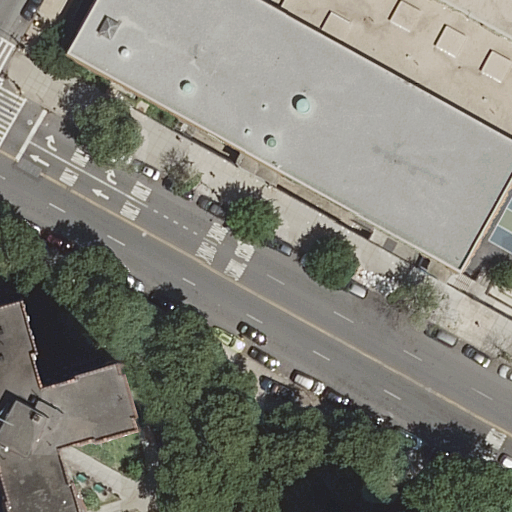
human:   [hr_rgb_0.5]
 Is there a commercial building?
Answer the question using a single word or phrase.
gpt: no

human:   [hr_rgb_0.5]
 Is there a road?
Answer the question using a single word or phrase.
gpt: yes

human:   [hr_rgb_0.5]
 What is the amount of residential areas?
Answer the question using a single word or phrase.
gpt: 1

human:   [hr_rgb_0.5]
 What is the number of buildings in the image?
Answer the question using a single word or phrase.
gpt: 1

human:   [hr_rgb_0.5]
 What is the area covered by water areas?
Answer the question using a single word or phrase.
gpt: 0m2

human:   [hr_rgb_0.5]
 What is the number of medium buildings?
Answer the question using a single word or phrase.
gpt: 0

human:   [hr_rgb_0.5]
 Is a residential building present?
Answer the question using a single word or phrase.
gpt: yes

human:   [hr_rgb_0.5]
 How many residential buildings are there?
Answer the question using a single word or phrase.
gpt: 1

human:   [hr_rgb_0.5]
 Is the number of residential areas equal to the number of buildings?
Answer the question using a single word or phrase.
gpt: yes

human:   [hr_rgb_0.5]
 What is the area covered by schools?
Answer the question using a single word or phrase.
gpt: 1362m2

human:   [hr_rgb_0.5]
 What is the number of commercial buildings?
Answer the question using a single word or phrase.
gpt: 0

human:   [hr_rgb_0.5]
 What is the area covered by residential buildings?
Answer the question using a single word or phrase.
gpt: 633m2

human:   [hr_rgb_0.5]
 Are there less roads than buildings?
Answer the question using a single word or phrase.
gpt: no

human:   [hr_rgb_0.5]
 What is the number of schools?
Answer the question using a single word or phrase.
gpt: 1

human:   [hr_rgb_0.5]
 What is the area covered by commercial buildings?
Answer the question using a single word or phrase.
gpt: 0m2

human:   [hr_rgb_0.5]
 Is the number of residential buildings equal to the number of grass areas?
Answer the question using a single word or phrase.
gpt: yes

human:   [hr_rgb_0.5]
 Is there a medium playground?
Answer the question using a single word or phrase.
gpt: no

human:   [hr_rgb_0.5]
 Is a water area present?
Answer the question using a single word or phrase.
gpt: no

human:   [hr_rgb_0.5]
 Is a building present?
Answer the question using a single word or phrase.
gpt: yes

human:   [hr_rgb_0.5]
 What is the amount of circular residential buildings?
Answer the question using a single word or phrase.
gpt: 0

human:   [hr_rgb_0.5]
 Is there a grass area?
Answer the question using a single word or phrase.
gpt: yes

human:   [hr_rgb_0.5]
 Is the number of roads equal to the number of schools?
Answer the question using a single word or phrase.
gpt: no

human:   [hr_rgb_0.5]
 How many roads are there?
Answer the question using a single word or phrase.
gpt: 7

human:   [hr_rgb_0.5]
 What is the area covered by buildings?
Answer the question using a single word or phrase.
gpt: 633m2

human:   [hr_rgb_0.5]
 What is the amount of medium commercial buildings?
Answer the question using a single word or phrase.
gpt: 0

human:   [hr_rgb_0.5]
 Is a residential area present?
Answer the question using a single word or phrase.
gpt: yes

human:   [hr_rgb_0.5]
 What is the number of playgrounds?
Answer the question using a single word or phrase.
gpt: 1

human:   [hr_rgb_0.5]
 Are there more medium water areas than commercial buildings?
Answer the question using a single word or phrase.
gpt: no

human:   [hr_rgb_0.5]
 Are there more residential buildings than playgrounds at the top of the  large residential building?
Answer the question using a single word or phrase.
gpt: yes

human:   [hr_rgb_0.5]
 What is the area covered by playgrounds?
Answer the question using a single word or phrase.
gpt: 3036m2

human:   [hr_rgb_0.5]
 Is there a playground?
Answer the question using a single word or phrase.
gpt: yes

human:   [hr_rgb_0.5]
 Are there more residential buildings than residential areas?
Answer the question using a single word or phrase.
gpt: no

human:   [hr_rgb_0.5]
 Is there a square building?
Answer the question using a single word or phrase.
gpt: no

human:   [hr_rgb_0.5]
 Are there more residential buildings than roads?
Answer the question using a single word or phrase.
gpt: no

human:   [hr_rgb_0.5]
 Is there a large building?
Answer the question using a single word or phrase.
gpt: yes

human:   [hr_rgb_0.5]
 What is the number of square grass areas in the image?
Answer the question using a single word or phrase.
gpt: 0

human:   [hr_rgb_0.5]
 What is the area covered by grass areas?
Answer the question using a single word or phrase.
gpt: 795m2

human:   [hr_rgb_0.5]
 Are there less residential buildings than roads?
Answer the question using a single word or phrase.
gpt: yes

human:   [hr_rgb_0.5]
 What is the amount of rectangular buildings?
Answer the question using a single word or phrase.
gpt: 0

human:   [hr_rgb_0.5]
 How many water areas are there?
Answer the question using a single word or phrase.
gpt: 0

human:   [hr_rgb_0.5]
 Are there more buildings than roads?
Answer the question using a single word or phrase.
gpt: no

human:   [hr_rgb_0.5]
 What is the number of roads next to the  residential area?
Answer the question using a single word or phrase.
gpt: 7

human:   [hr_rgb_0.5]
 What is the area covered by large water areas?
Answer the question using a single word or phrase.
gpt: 0m2

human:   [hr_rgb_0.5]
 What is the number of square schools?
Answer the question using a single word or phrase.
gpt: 0

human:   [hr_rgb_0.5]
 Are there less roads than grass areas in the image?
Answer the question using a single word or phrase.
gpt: no

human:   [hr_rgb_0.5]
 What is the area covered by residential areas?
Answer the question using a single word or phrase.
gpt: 803m2

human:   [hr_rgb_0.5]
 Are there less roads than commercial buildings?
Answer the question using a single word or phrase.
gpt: no

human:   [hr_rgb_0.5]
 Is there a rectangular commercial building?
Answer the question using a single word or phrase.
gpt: no

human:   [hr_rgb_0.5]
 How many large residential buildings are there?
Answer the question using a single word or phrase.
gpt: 1

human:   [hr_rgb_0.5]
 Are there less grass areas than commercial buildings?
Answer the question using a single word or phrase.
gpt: no

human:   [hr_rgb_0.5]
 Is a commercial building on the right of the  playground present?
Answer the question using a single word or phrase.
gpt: no

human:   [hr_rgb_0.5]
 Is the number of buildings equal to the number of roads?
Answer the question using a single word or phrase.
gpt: no

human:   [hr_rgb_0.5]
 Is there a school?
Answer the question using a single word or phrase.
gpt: yes

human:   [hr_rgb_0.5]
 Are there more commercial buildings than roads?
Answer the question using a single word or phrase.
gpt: no

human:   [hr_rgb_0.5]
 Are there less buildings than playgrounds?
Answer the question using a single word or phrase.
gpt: no

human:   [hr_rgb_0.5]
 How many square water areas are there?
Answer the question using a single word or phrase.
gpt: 0

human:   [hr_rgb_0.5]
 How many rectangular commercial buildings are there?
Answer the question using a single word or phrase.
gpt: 0

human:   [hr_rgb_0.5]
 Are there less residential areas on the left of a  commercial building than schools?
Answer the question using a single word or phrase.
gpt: yes

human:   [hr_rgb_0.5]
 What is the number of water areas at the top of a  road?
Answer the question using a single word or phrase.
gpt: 0

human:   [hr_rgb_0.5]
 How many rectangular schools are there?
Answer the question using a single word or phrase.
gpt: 0

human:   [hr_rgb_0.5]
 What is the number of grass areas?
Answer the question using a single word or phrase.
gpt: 1

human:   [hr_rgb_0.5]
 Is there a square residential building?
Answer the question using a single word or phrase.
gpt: no

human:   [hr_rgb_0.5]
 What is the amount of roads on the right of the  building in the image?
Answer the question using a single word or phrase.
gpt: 7

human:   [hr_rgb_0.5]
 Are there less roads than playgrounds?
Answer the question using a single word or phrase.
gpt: no